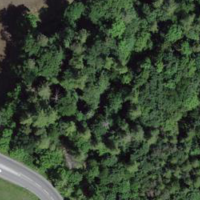
EUNIS habitat code: 41
Species observed at this site:
Lonicera acuminata